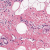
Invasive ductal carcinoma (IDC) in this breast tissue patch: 0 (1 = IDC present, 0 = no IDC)